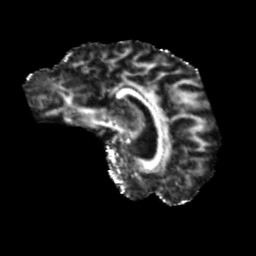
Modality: FA
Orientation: sagittal
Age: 50
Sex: female
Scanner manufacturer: siemens
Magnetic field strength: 3 T
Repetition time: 5.25 s
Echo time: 0.08 s